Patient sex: M
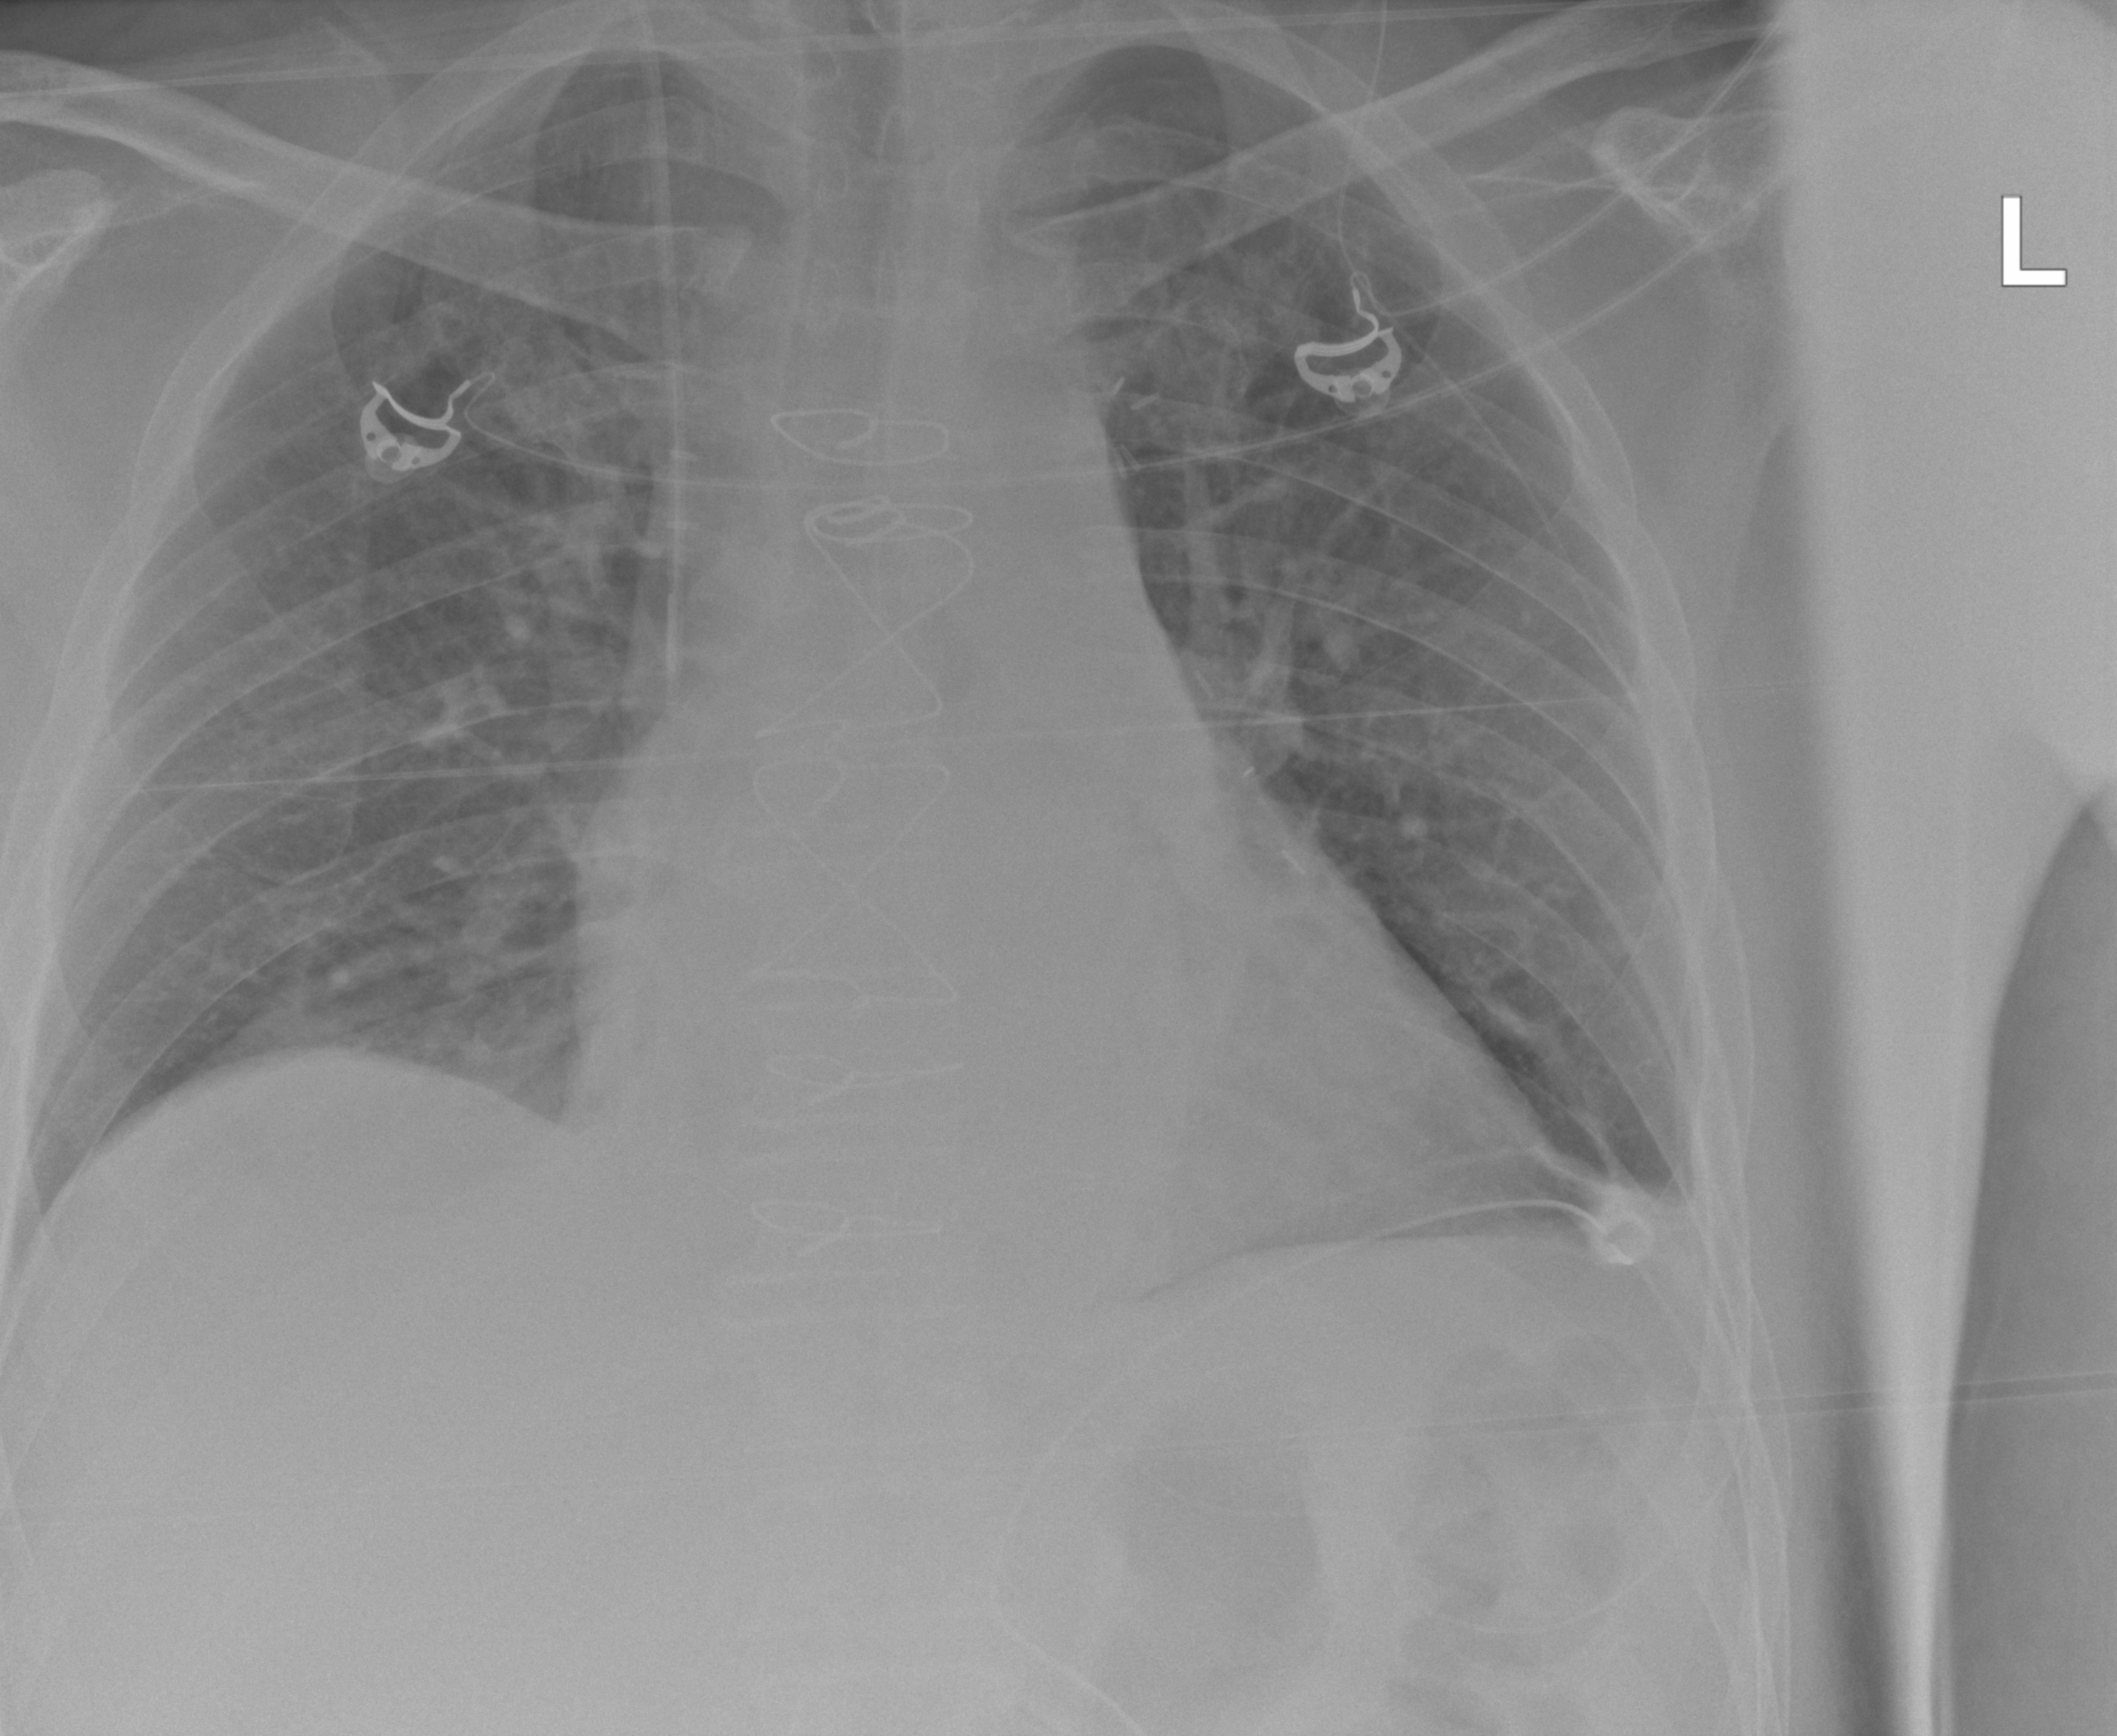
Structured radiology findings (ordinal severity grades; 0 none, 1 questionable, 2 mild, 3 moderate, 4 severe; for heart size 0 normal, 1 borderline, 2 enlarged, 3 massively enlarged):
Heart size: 1
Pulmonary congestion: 0
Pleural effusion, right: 0
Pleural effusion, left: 2
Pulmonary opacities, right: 0
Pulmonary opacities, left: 0
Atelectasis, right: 0
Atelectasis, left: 2